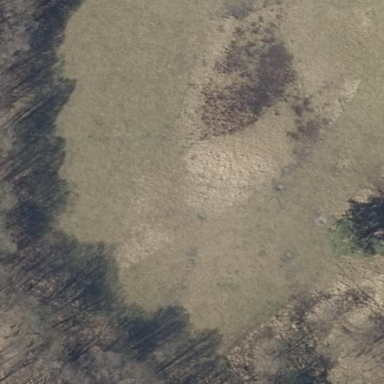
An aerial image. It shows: Marshy wetland meadow.